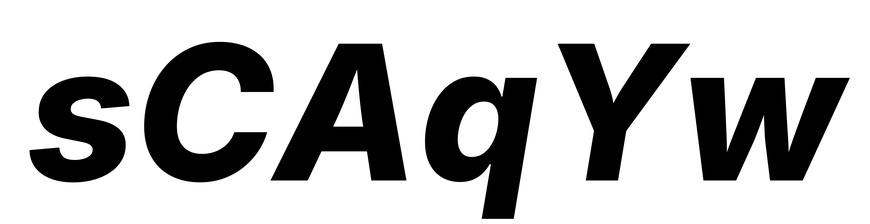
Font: Inter-Italic_ExtraBold_Italic